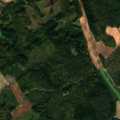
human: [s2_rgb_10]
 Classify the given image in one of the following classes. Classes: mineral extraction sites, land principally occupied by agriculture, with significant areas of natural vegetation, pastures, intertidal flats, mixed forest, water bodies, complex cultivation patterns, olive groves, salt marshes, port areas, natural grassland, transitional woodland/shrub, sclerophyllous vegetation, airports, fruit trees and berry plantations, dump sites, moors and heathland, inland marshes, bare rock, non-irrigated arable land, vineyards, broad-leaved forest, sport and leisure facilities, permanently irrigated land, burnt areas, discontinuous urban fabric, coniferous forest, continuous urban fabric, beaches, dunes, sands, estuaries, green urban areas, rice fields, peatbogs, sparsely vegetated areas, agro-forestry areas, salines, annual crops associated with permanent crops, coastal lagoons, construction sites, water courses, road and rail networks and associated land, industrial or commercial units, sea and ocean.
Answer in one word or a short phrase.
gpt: land principally occupied by agriculture, with significant areas of natural vegetation, mixed forest, transitional woodland/shrub